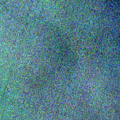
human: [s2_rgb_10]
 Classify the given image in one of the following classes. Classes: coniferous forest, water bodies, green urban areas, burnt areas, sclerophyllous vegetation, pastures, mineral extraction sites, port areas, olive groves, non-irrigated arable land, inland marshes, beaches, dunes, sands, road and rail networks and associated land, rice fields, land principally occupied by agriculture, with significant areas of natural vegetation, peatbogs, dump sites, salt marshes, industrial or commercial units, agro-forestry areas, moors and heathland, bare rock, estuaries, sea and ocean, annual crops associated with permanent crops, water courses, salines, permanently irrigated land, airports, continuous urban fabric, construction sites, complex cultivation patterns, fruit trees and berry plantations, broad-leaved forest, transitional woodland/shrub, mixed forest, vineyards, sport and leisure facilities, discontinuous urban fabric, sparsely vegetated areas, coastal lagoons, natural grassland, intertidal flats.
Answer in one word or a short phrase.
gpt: coastal lagoons